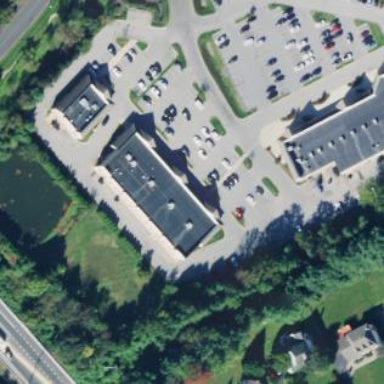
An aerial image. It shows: Retail building.